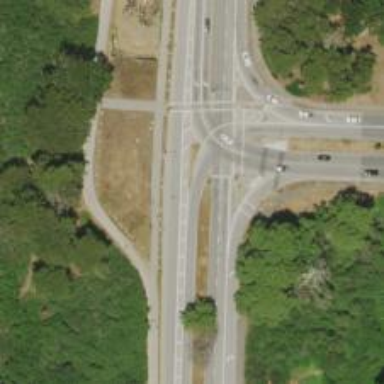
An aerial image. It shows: Secondary link road.